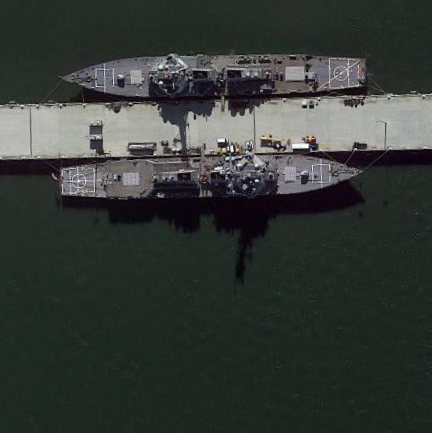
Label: destroyer